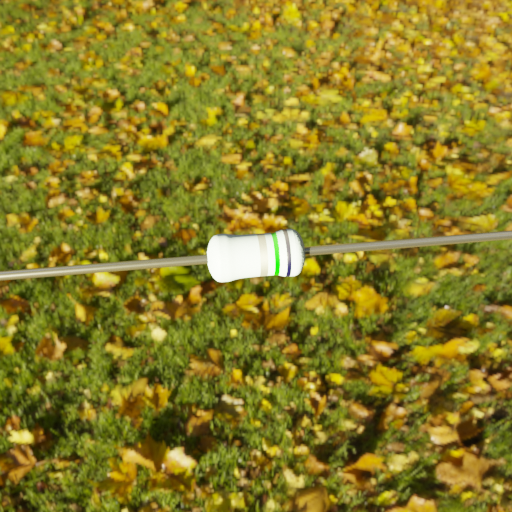
Resistor colour bands (in order): silver, green, black